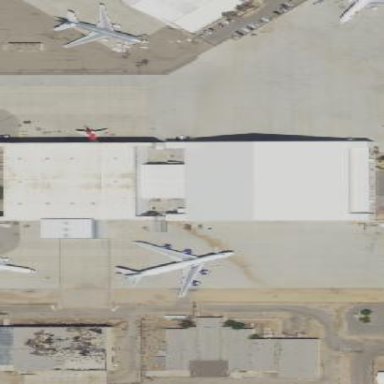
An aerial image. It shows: Hangar located at airport.